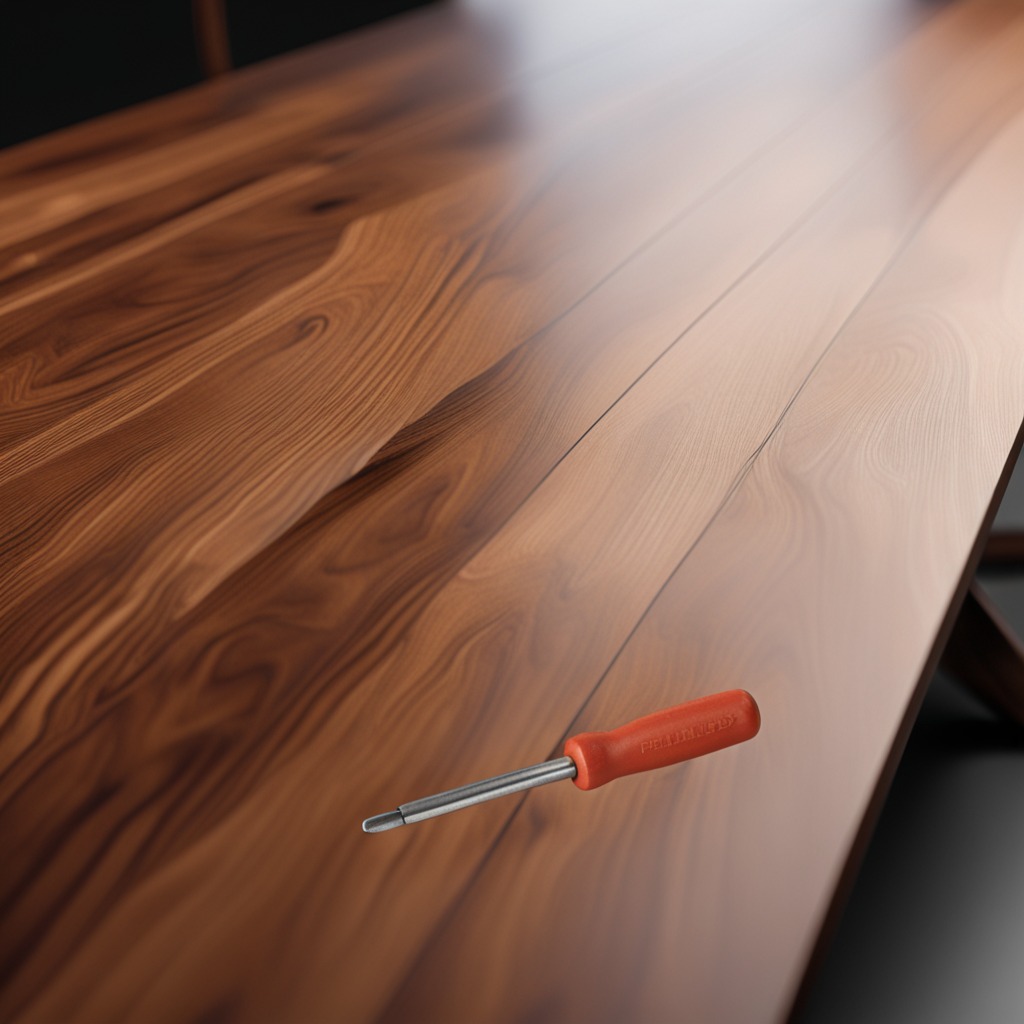
A screwdriver lies on the wooden table in a carpentry studio.